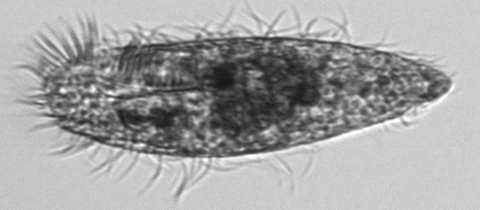
Label: Euplotes_morphotype1